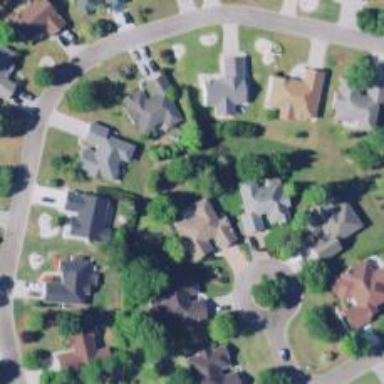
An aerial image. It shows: Neighborhood.